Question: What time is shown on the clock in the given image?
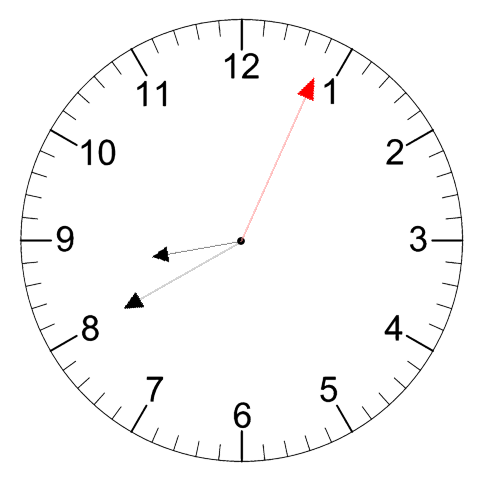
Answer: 08:40:04